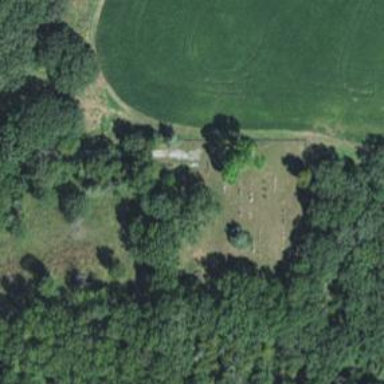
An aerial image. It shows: Cemetery.